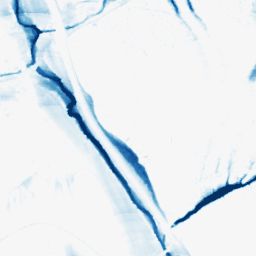
Category: morphological
Decomposition family: morphological_ellipse
Decomposition parameters: operation: closing
width: 10
height: 50
Upsampling method: sinc_hamming
Upsampling parameters: scale: 2
kernel_size: 4
Upsampling scale: 2